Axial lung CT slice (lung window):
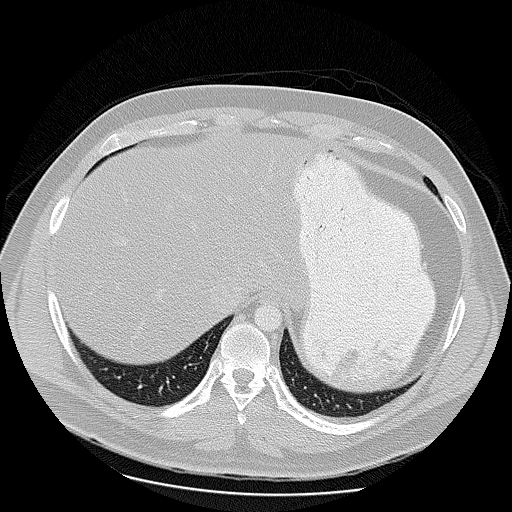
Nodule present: no